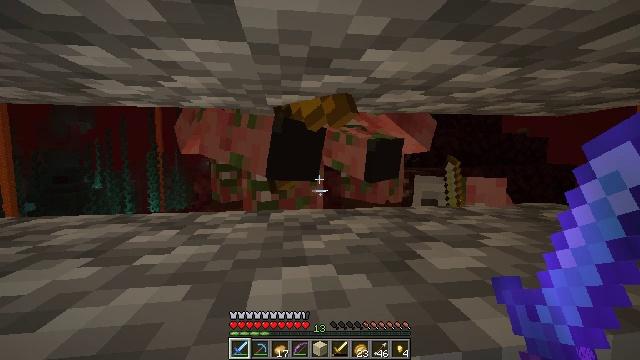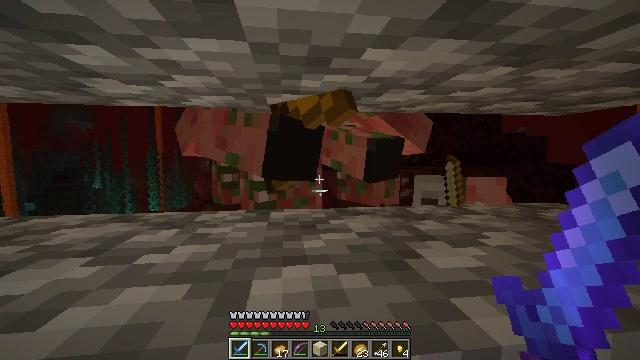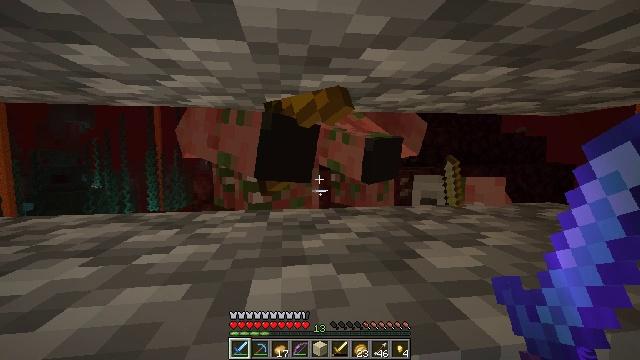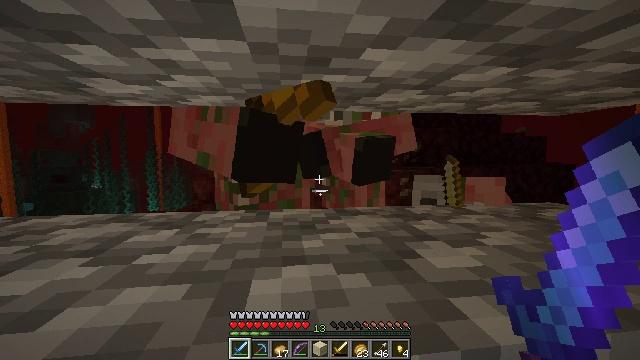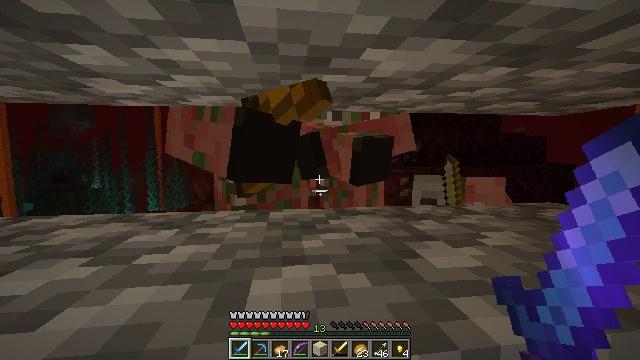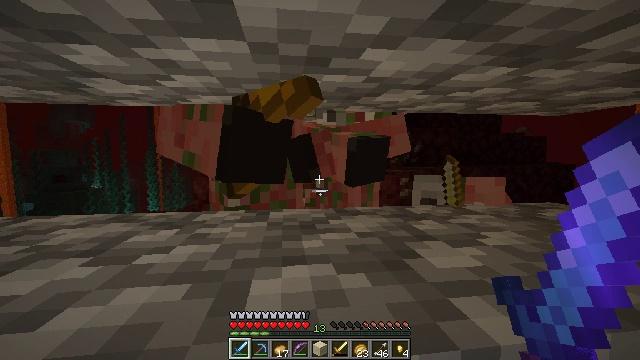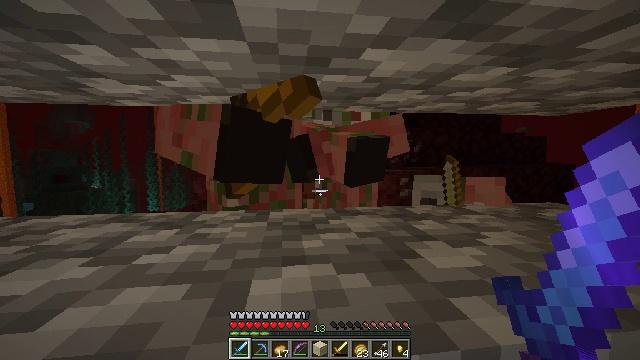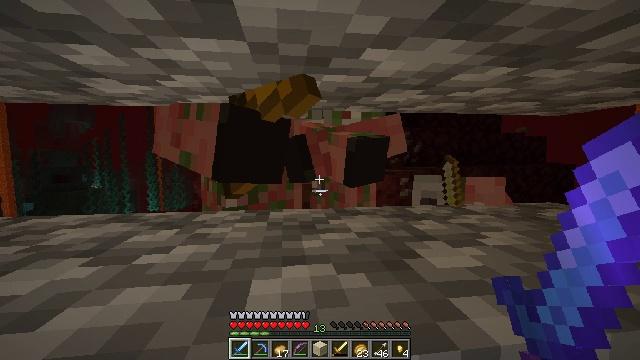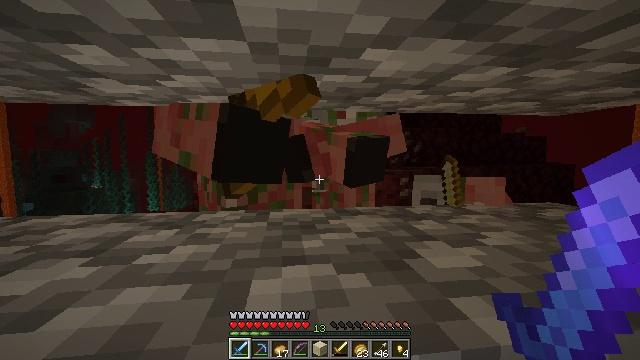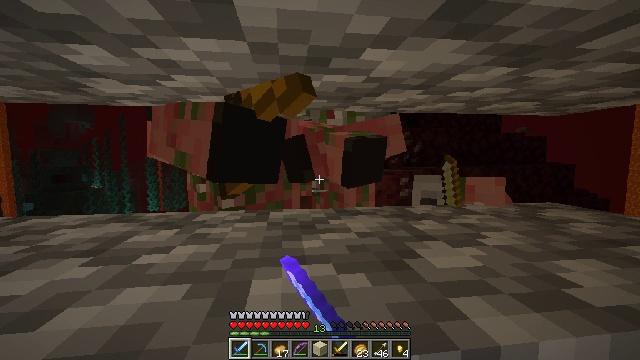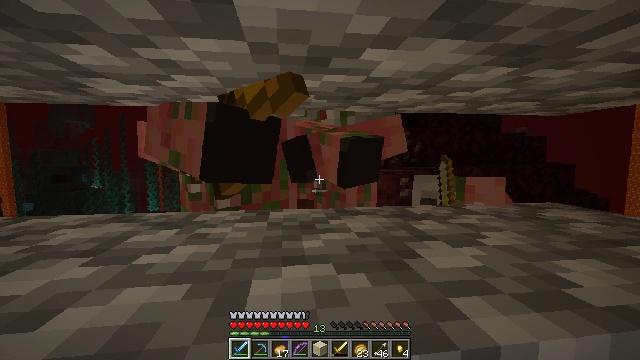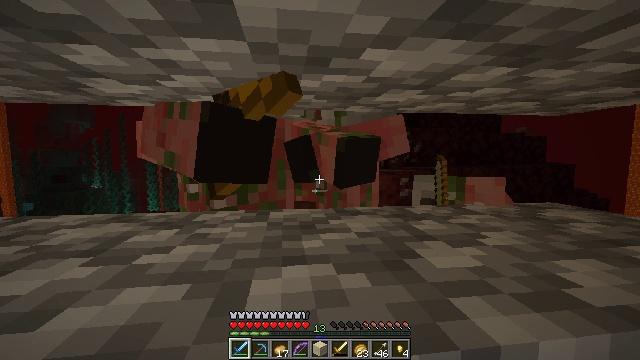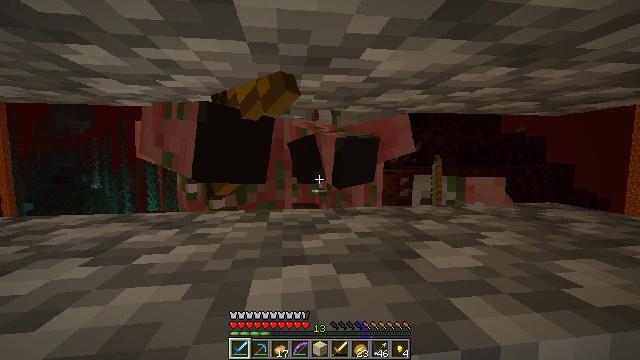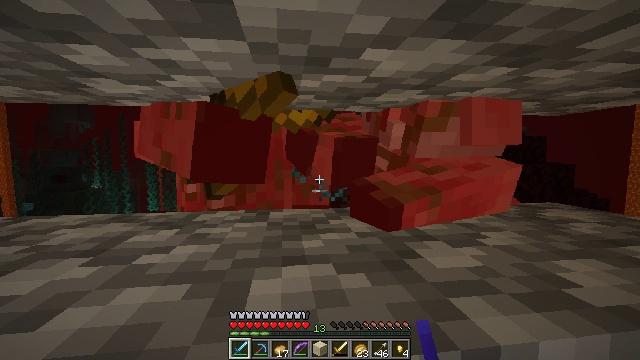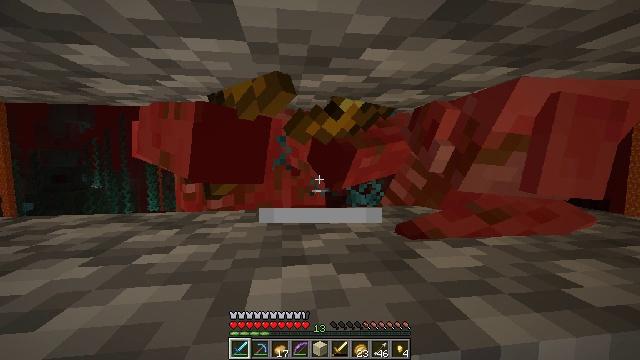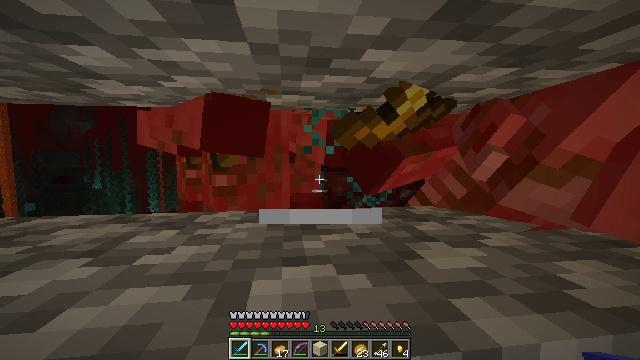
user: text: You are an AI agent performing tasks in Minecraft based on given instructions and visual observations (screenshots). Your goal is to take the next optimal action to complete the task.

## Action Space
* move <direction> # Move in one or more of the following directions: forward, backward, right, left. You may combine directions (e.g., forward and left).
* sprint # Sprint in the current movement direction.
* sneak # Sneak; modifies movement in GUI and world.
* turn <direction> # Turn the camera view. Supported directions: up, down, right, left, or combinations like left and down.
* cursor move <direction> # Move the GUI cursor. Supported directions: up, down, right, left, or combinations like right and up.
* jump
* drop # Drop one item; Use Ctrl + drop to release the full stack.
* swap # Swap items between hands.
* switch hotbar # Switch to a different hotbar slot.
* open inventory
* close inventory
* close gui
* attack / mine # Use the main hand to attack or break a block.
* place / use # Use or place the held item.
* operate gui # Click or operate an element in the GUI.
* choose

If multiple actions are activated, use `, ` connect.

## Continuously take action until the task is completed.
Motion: motion action
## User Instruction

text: Face a hostile mob.
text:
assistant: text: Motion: no_op
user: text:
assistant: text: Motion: no_op
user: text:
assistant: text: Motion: no_op
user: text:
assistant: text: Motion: no_op
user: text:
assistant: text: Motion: no_op
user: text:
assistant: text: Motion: no_op
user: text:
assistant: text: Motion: no_op
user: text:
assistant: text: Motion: attack / mine
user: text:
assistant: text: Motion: attack / mine
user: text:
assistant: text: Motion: no_op
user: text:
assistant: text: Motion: no_op
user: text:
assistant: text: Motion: no_op
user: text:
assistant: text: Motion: no_op
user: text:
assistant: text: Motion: no_op
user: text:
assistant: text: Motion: no_op
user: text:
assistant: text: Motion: no_op
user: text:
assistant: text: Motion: no_op
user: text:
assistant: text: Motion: turn left and down
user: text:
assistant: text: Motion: no_op
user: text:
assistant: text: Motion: no_op
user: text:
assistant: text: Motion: turn right
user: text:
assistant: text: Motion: no_op
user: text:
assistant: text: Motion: no_op
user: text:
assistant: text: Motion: no_op
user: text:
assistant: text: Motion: no_op
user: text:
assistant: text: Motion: no_op
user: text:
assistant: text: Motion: no_op
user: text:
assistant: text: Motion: no_op
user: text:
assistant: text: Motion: no_op
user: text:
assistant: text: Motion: no_op